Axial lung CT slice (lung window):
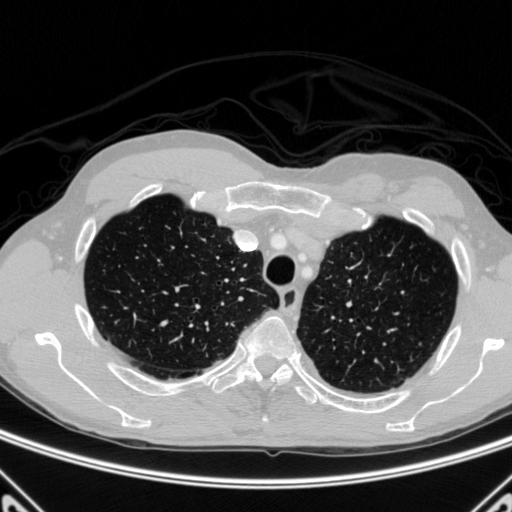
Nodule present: no